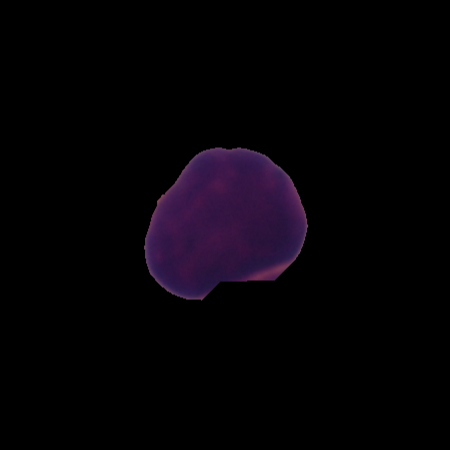
Label: healthy